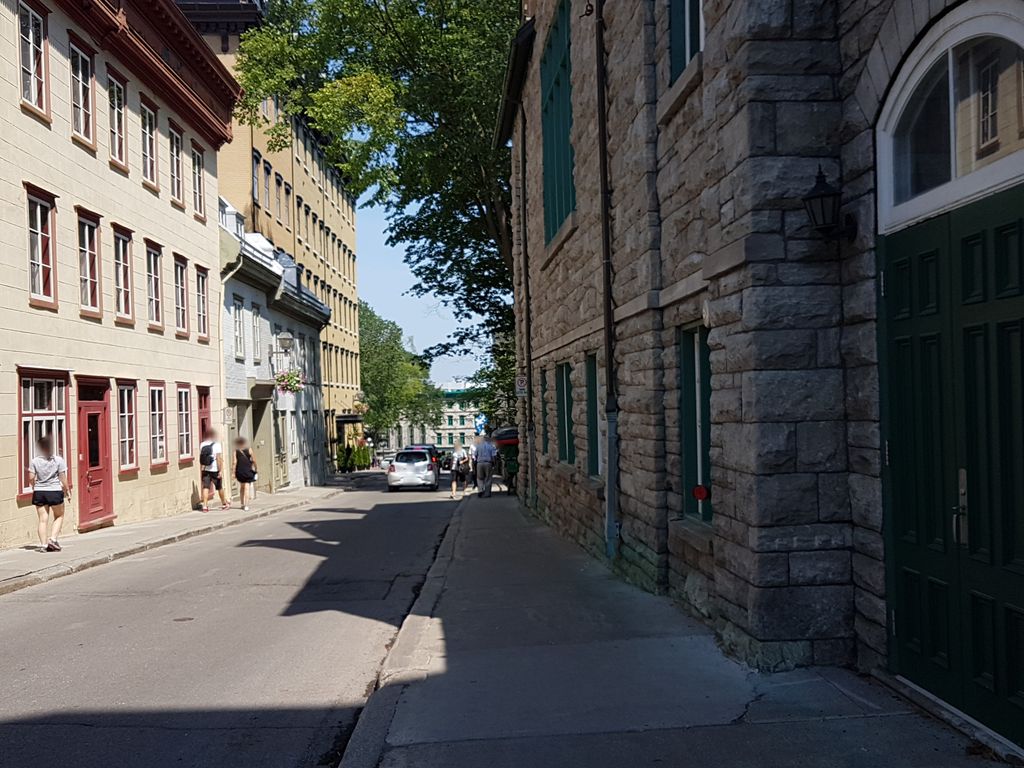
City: quebec_city